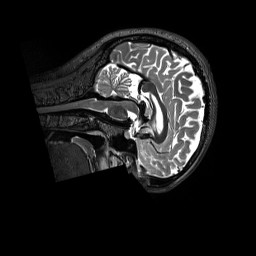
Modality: T2w
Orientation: sagittal
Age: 24
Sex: female
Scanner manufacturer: siemens
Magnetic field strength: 3 T
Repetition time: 3.2 s
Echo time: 0.728 s